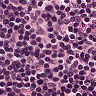
Metastatic tissue present: no